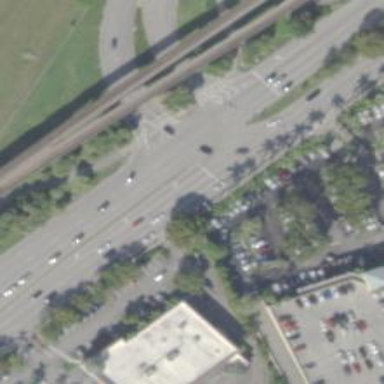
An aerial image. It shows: Tertiary_link road with asphalt surface.